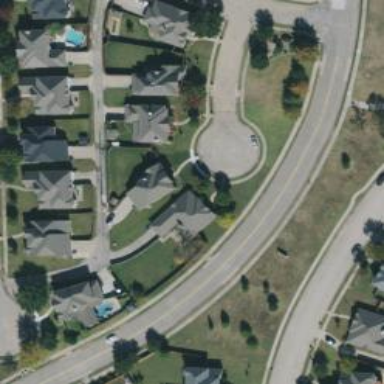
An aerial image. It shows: Turning circle on the road.